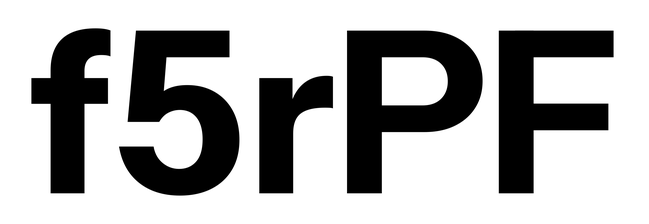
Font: InstrumentSans_Bold